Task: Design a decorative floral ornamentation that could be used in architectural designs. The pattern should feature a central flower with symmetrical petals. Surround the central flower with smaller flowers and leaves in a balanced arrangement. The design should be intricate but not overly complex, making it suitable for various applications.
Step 216:
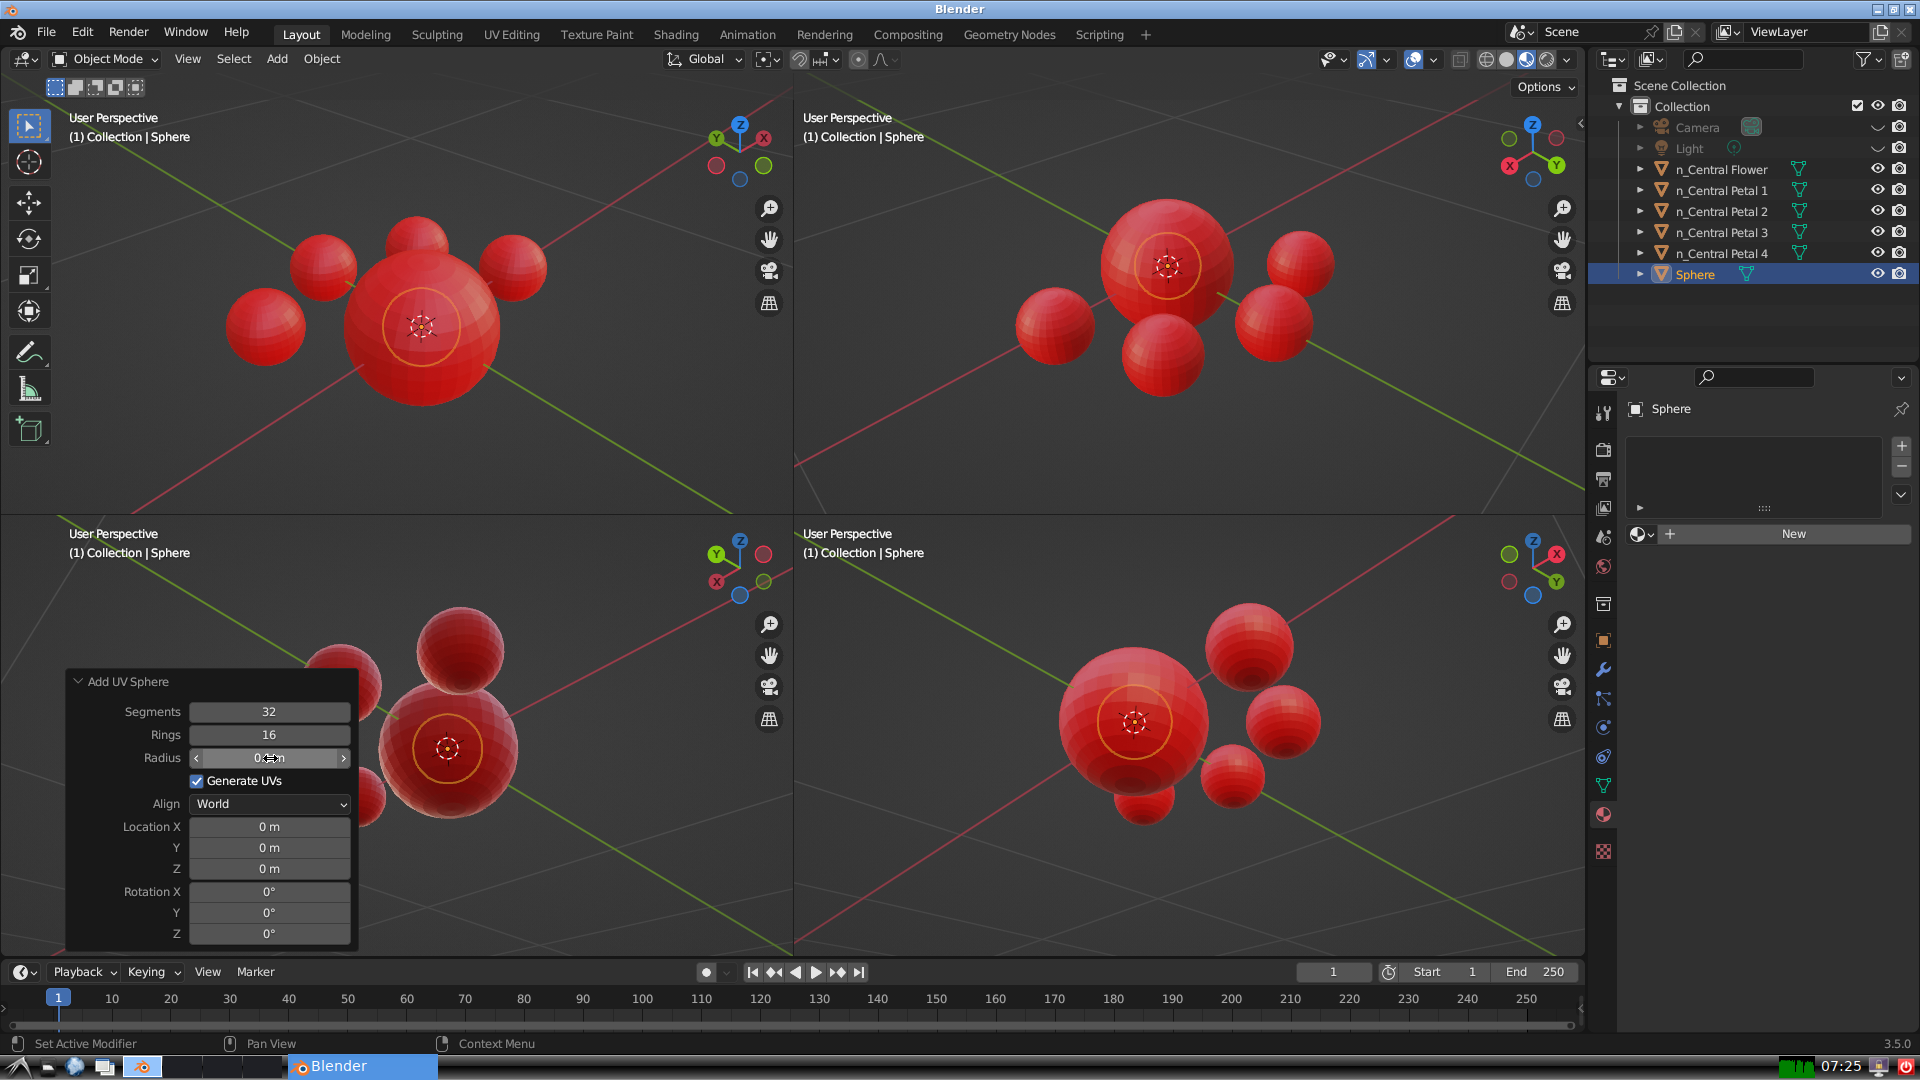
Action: {"mouse_move": [960, 540]}